Question: I want a search box which sits on top of the layout like this:

<URL>
I do not know whether I have to build it myself from scratch using text boxes, white frames etc., or there is already a built-in widget or an open source work.
Actually designing everything from scratch does not seem to me right. Because by doing so I would have a incompatible view or user experience in future android APIs.
What are the options available and what is the most adopted approach?
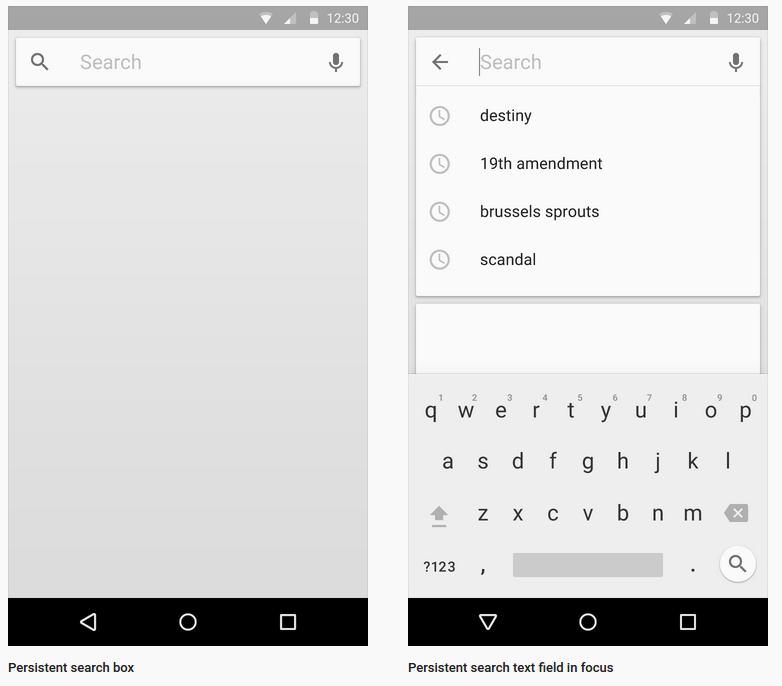
Answer: there is a library called persisten search which look likes google now, google play etc. have a look at it: <URL>